Question: I have just started learning Microsoft Dynamics 2011 online and while I ran the Quick Start sample code provided in the SDK, it threw me the following exception [In the image]
> Metadata contains a reference that cannot be resolved: ...
The remote name could not be resolved: ...

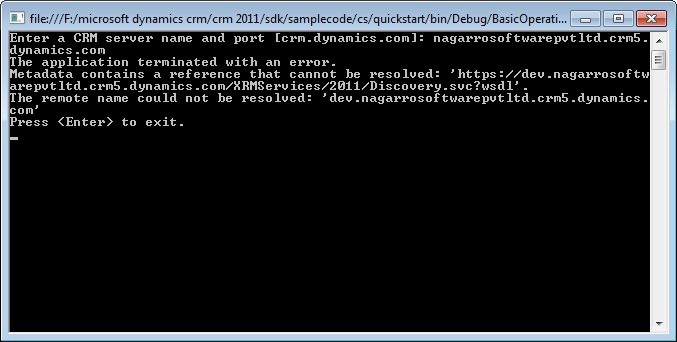
Answer: This tool expects the address of the Discovery Service. As it looks like you would connect to the APAC data-center, you have to specify 'crm5.dynamics.com'
In total there are three Discovery Service endpoints for Dynamics CRM Online
- <URL>
Note that the complete path has to include '/XRMServices/2011/Discovery.svc' and has to start with 'dev' (the tool adds this automatically).
See <URL>